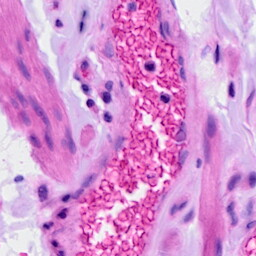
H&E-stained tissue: Ovarian